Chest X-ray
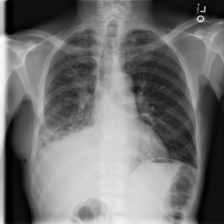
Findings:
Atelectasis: negative
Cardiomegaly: negative
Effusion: positive
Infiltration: negative
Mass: negative
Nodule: negative
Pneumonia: negative
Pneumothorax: positive
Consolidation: negative
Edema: negative
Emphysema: negative
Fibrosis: negative
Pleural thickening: negative
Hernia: negative